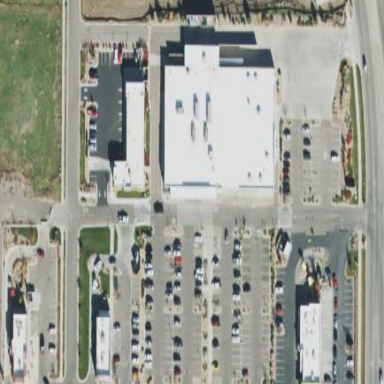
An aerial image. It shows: Supermarket building.